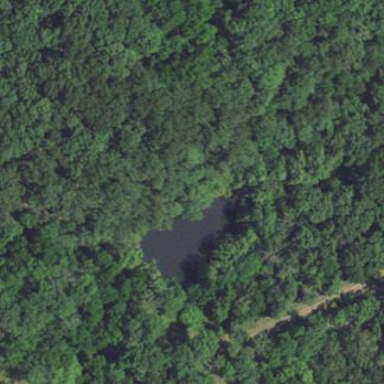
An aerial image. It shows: Serene pond surrounded by nature.